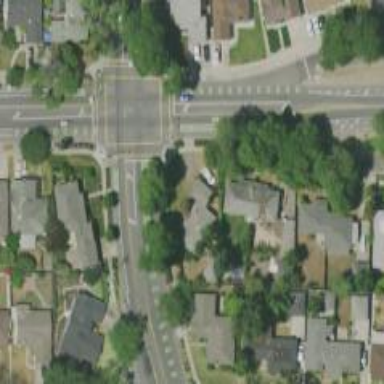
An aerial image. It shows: Secondary road with asphalt surface. There is separate sidewalk along the road. The area is surrounded by residential properties.